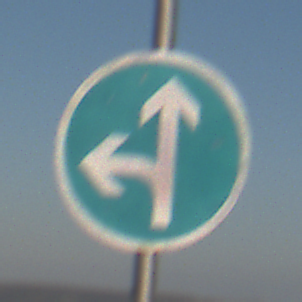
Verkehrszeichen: VorgeschriebeneFahrtrichtungGeradeausOderLinks
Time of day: MorningAfternoon
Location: Outdoor (Nature)
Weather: Clear
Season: Winter
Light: Natural